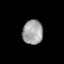
Tissue: lung
Cell type: Myeloid cells
Senescence score: 0.616
Nuclear area (px): 487
Mean DAPI intensity: 159.813